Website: walmart
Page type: customer-info-address
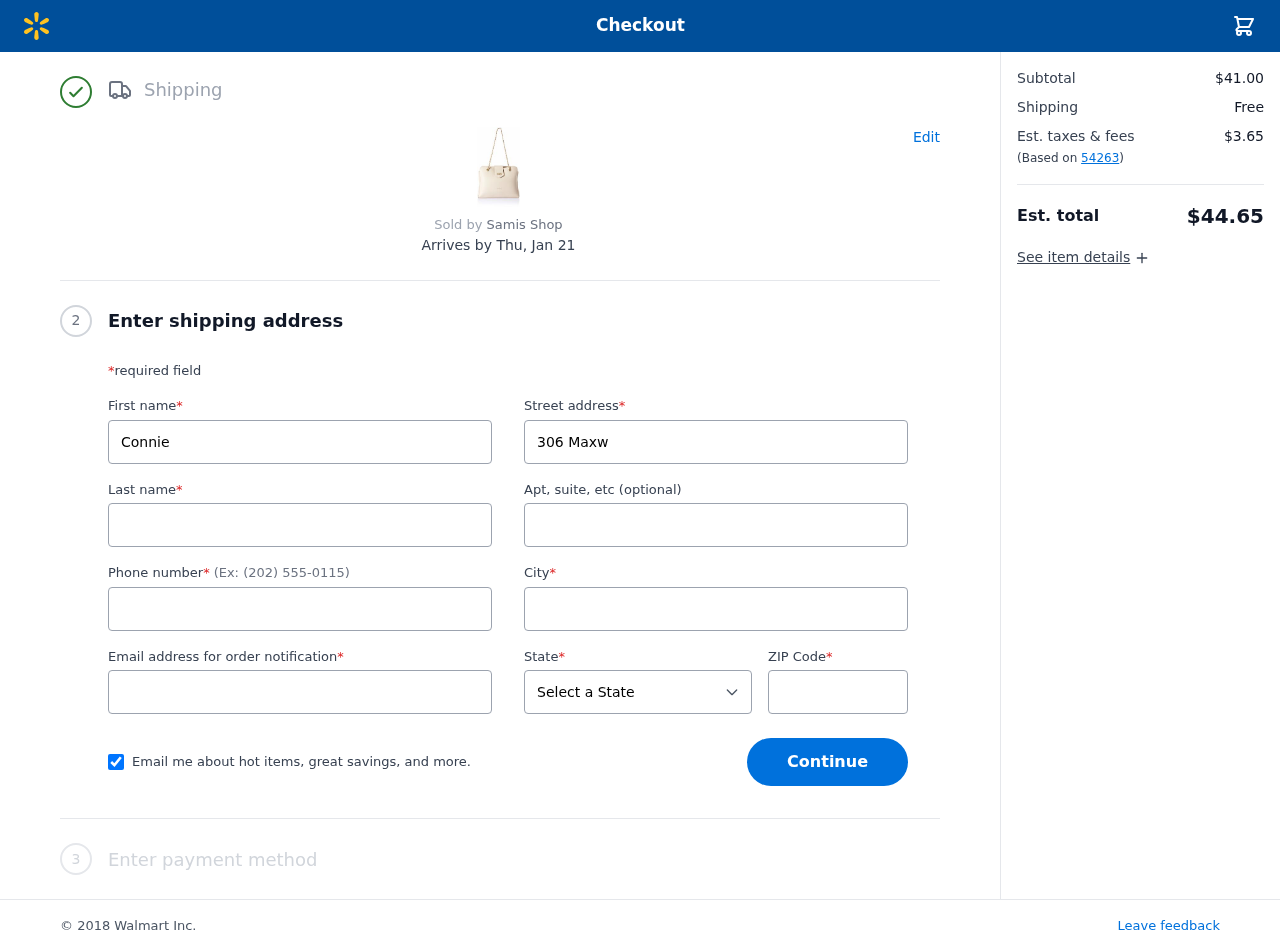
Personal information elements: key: PII_CITY
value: Ariaston
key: PII_EMAIL
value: connieberry@hotmail.com
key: PII_FIRSTNAME
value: Connie
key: PII_LASTNAME
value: Berry
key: PII_PHONE
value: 6293708453
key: PII_POSTCODE
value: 54263
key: PII_STATE
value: Missouri
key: PII_STREET
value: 306 Maxwell Manor Apt. 904
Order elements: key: ORDER_DELIVERY_DATE
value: Thu, Jan 21
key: ORDER_SUBTOTAL
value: $41.00
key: ORDER_SHIPPING_COST
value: Free
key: ORDER_TAX
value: $3.65
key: ORDER_TOTAL
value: $44.65